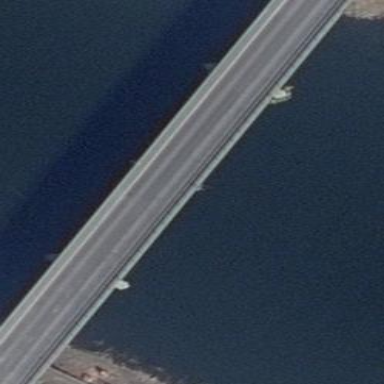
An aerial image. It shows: Man-made bridge.